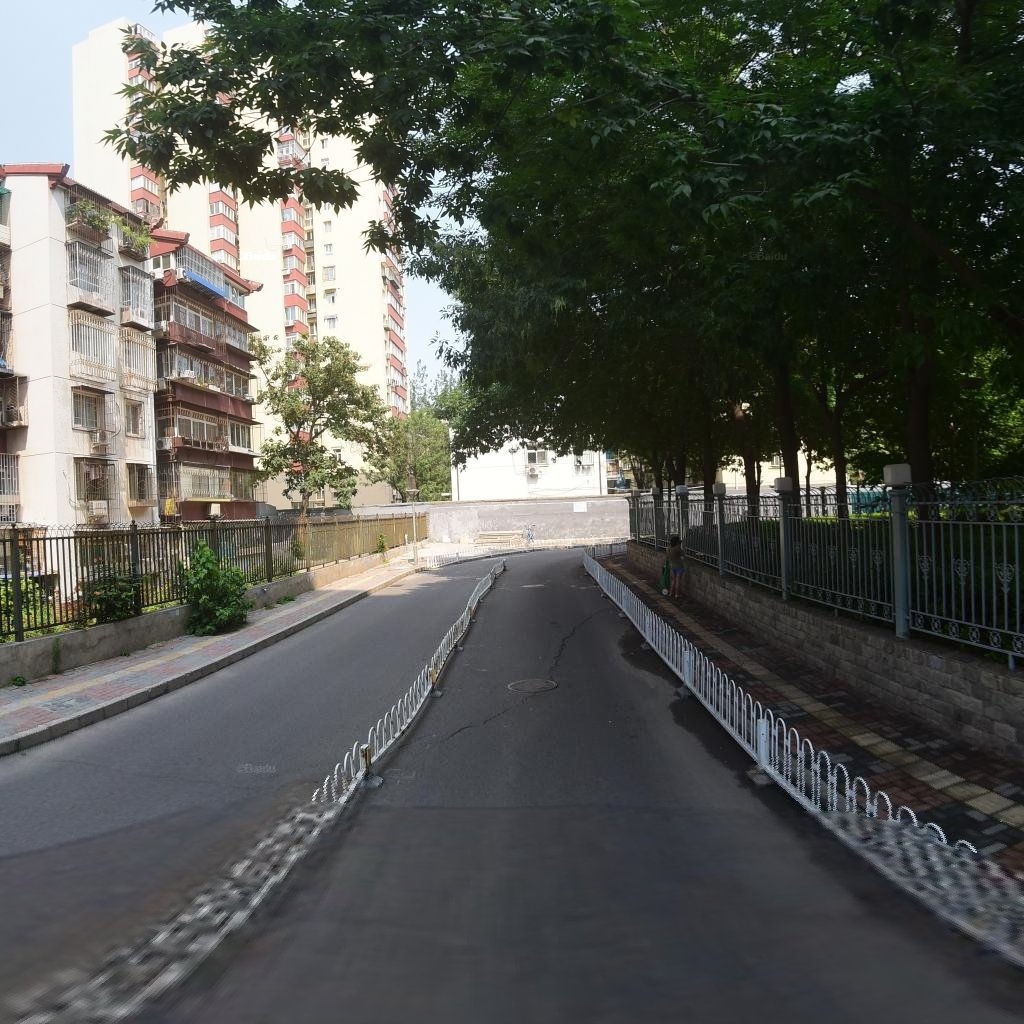
Region: Dongcheng
Road damage annotations: transverse crack, longitudinal crack, transverse crack, manhole cover